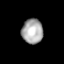
Tissue: prostate
Cell type: T cells
Senescence score: 0.3556
Nuclear area (px): 511
Mean DAPI intensity: 170.08